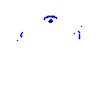
Particle: kaon